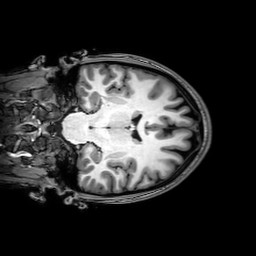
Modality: T1w
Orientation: coronal
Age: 22
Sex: female
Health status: healthy
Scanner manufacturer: philips
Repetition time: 0.008406 s
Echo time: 0.00388 s